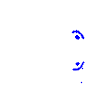
Particle: kaon